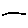
Label: line